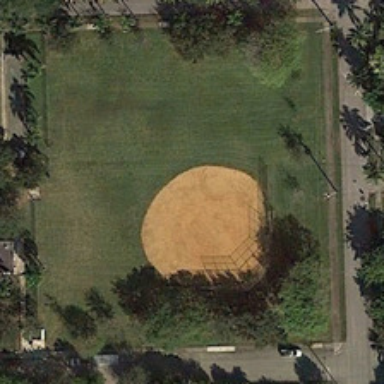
This area is a small baseball field .